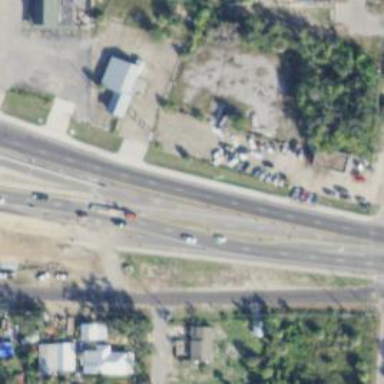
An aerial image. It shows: Trunk link highway.